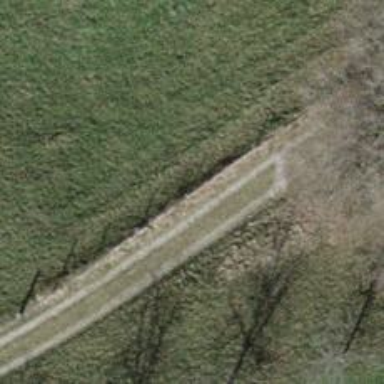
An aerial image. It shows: Wire fence is in place.